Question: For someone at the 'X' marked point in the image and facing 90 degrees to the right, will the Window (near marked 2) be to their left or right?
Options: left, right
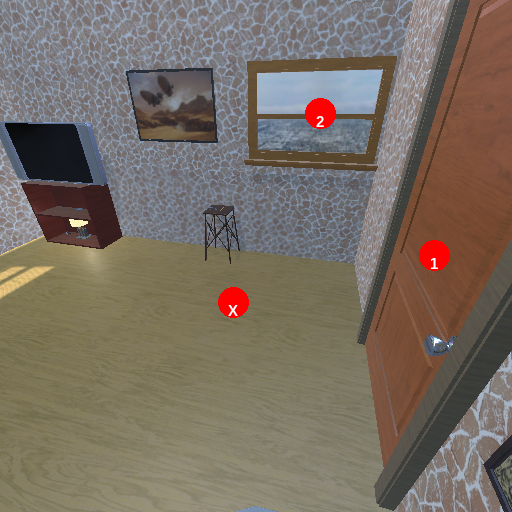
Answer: left